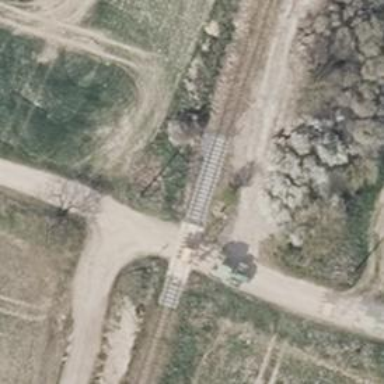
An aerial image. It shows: Level crossing along the railway.